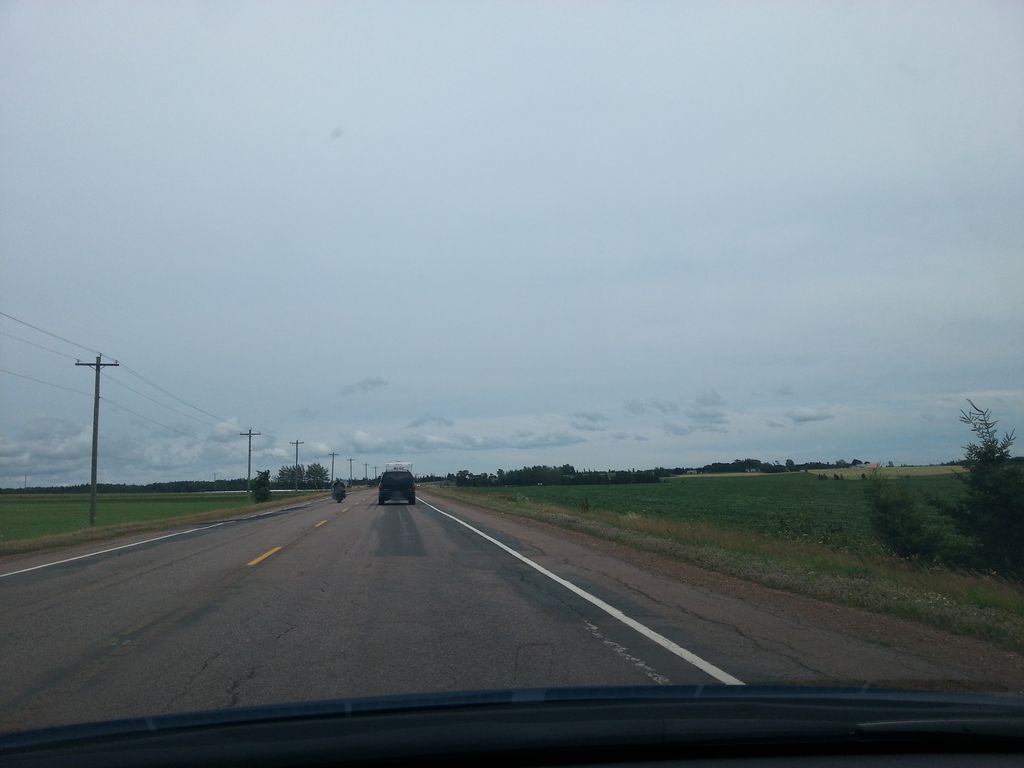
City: charlottetown